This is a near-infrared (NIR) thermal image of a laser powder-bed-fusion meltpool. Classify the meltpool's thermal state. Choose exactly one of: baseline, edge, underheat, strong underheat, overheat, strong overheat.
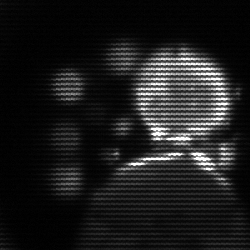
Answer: edge